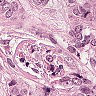
Metastatic tissue present: yes